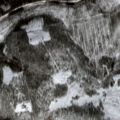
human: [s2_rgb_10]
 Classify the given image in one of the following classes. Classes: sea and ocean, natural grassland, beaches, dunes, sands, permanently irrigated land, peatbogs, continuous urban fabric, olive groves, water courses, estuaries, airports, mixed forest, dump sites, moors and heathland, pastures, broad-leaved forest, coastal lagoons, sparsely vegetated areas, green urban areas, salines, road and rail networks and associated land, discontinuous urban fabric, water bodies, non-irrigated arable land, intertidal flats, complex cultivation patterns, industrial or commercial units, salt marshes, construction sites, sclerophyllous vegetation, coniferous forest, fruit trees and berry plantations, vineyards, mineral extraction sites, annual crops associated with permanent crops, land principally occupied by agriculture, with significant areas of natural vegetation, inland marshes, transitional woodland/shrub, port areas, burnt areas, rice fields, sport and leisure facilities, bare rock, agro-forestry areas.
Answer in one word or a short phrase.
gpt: coniferous forest, mixed forest, transitional woodland/shrub